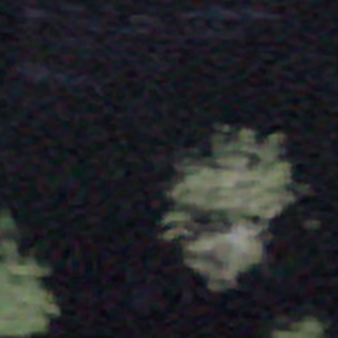
Label: other